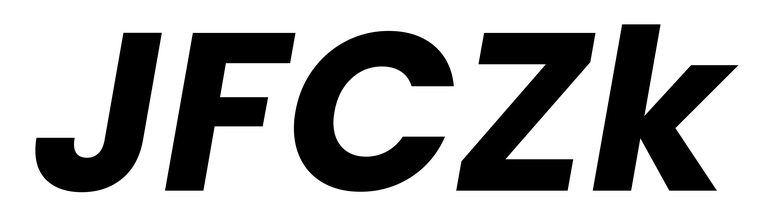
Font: Poppins-BoldItalic